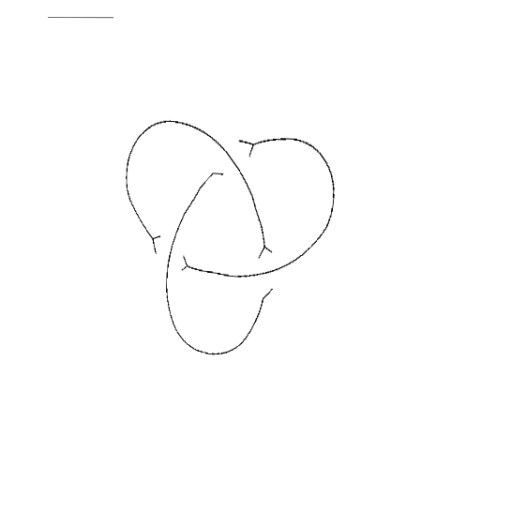
Crossing number: 3